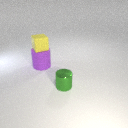
small yellow rubber cube above large purple rubber cylinder